Question: I have a folder which just contains 16x16 png icons in my rcp project.
I wonder is there a way or a hack, can make the package explorer display these icons files as is. that will make me feel convenient.

these icons is displayed as a normal document.
'''
Cannot complete the install because one or more required items could not be found.
Software being installed: Jeeeyul's PDE-Tools 1.1.0.201211201045 (net.jeeeyul.pdetools.feature.feature.group 1.1.0.201211201045)
Missing requirement: PDE-Tools 1.1.0.201211201045 (net.jeeeyul.pdetools 1.1.0.201211201045) requires 'bundle org.eclipse.ui.trace 0.0.0' but it could not be found
Cannot satisfy dependency:
From: Jeeeyul's PDE-Tools 1.1.0.201211201045 (net.jeeeyul.pdetools.feature.feature.group 1.1.0.201211201045)
To: net.jeeeyul.pdetools [1.1.0.201211201045]
'''
I just copyed the org.eclipse.ui.trace.jar from eclipse 4.2(juno) into eclipse 3.7(indigo) rcp, then installed PDE-Tools successfully. It seems work for me!
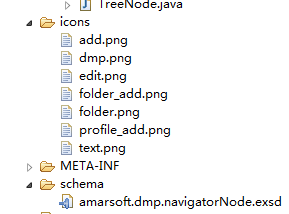
Answer: Install the <URL> instead of the standard icon.